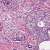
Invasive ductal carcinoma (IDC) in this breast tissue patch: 1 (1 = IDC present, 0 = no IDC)